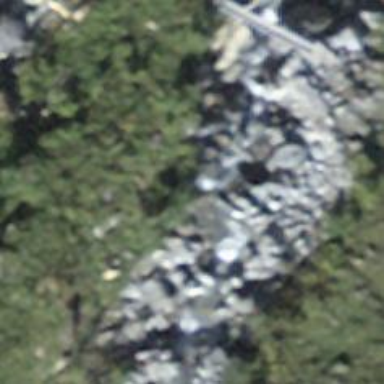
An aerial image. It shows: Path on bridge.